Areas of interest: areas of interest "Sport and cultural"
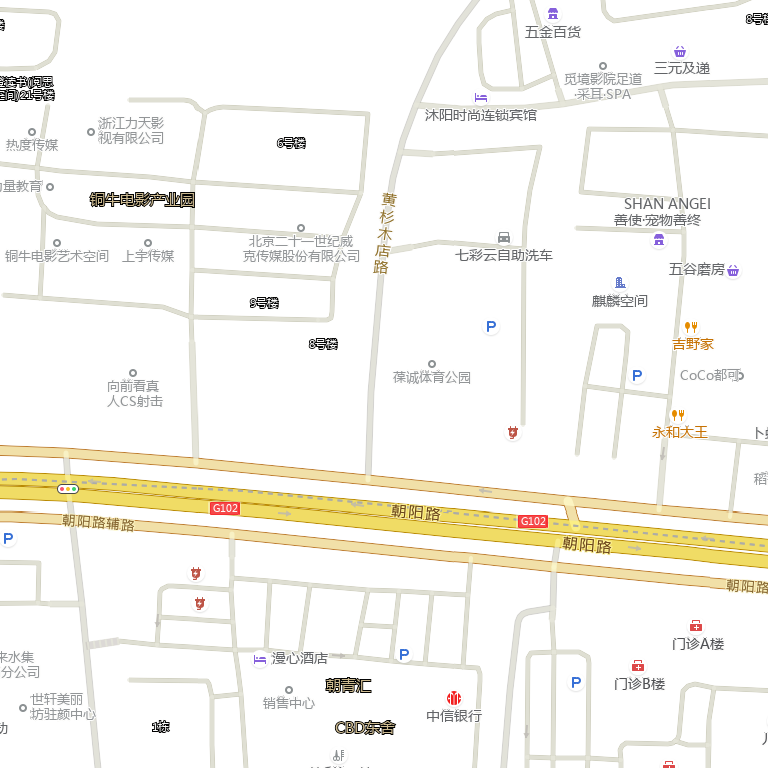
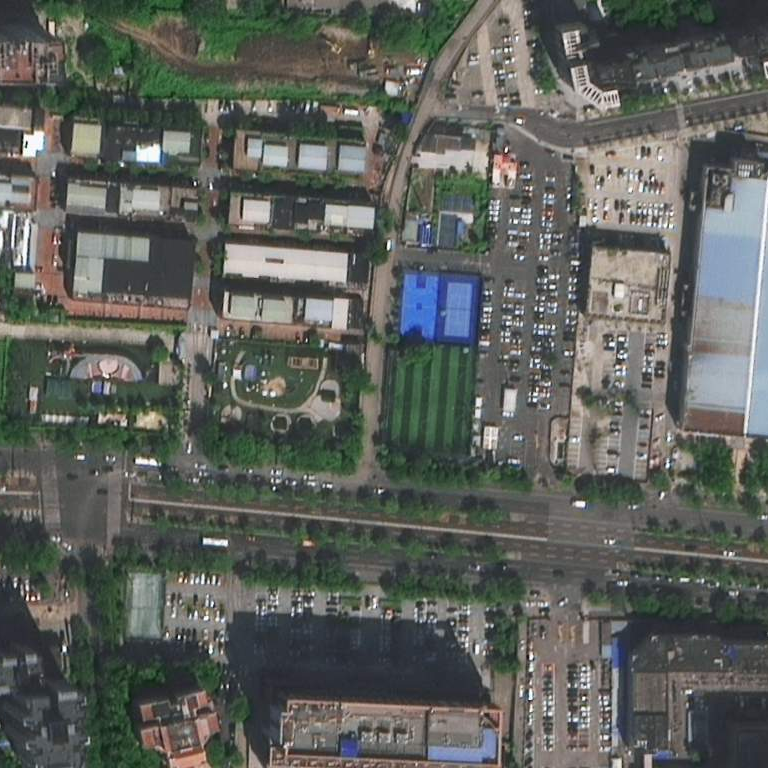